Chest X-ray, AP view. Patient: 67 years old, sex M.
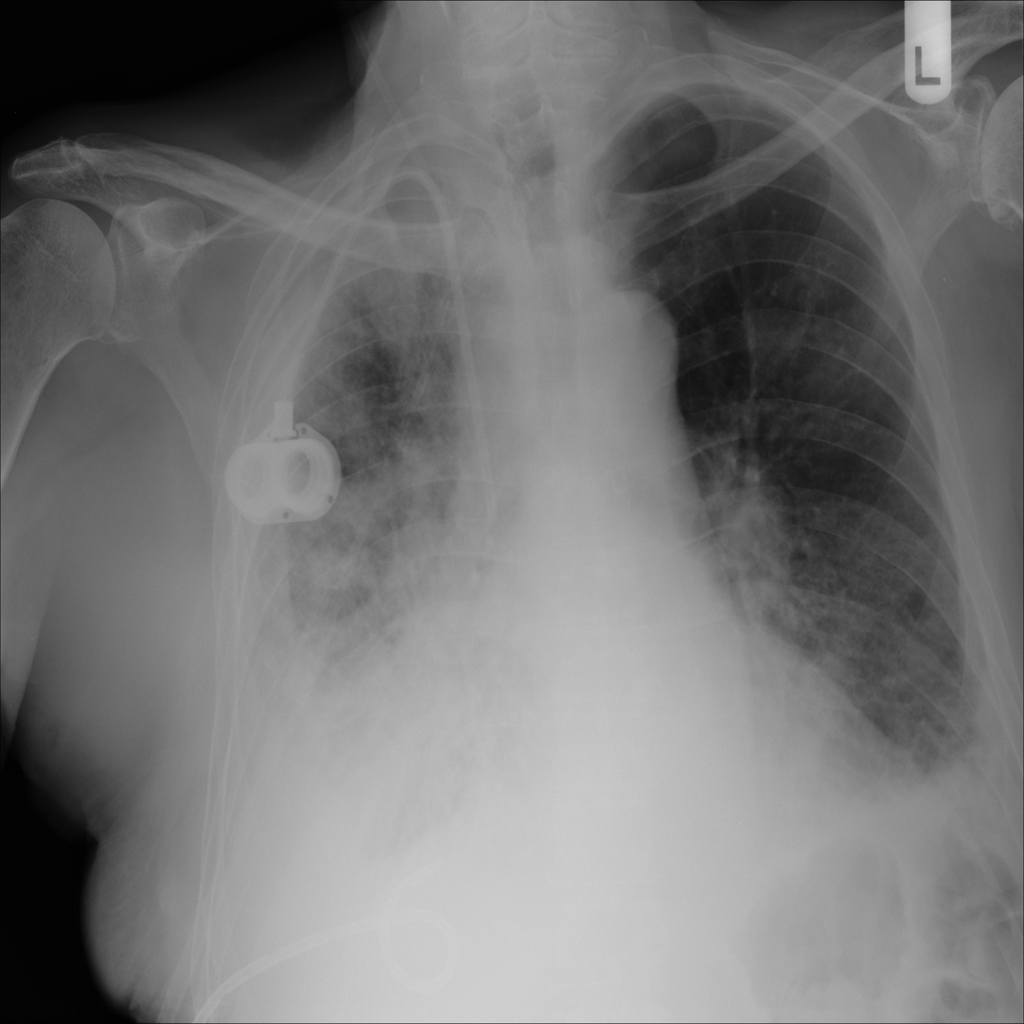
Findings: Effusion, Infiltration